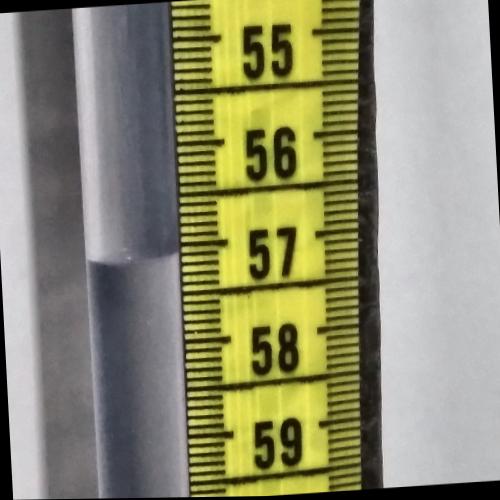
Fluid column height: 57.1 cm